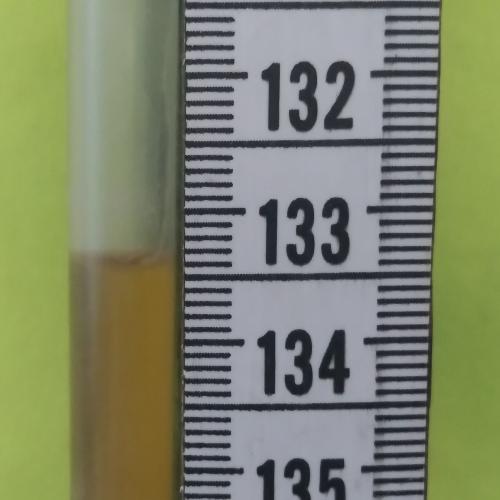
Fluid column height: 133.4 cm